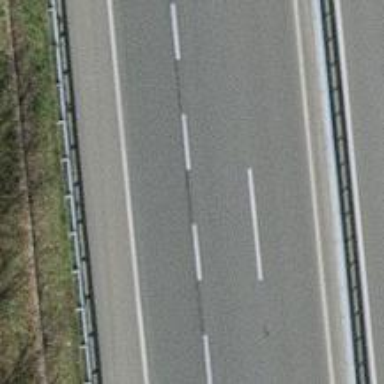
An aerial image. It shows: Motorway.